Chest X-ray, AP view. Patient: 30 years old, sex F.
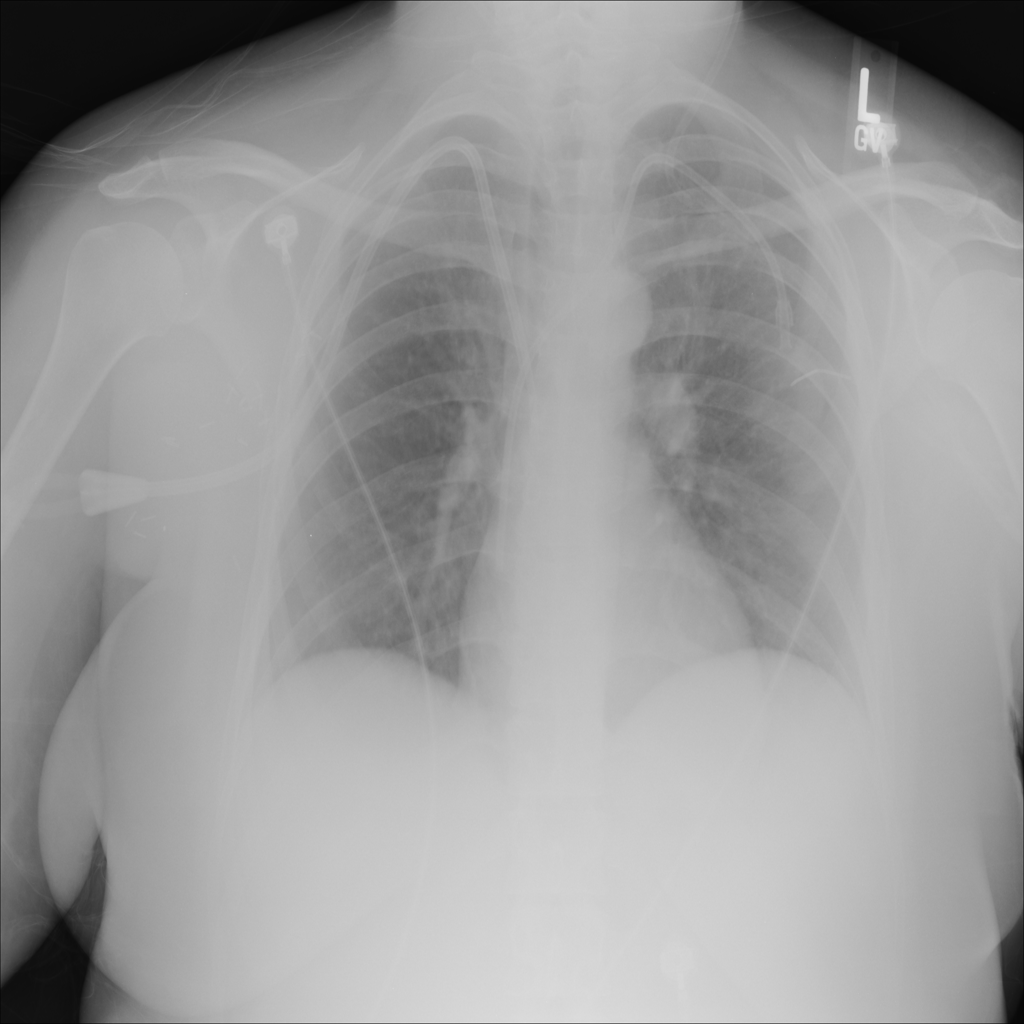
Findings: Edema